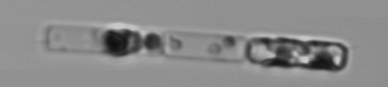
Label: Guinardia_delicatula_TAG_internal_parasite